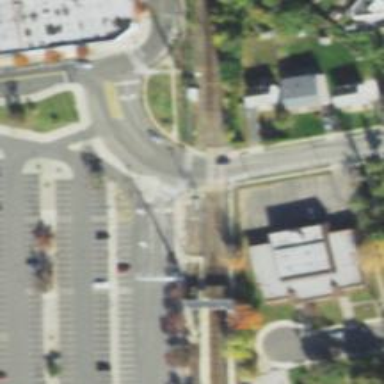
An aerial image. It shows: Railway crossing with lights and barriers.